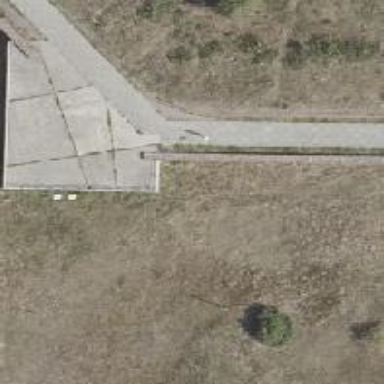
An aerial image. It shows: Concrete footway area.